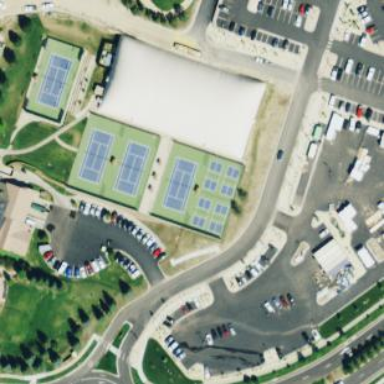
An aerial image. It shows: Tennis court on the leisure land pitch.